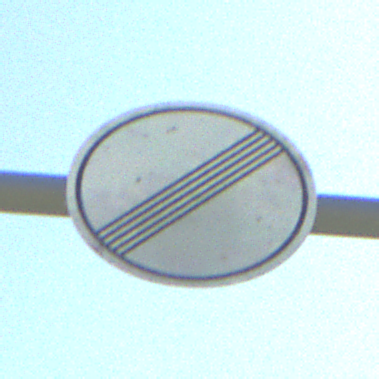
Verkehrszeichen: EndeSaemtlicherBegrenzungen
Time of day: Midday
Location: Outdoor (Nature)
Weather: Clear
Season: NotSpecified
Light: Natural